Field crop: maize
Growth stage: 2
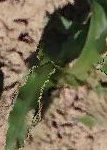
Species: maize